Field crop: maize
Growth stage: 2
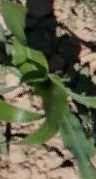
Species: maize